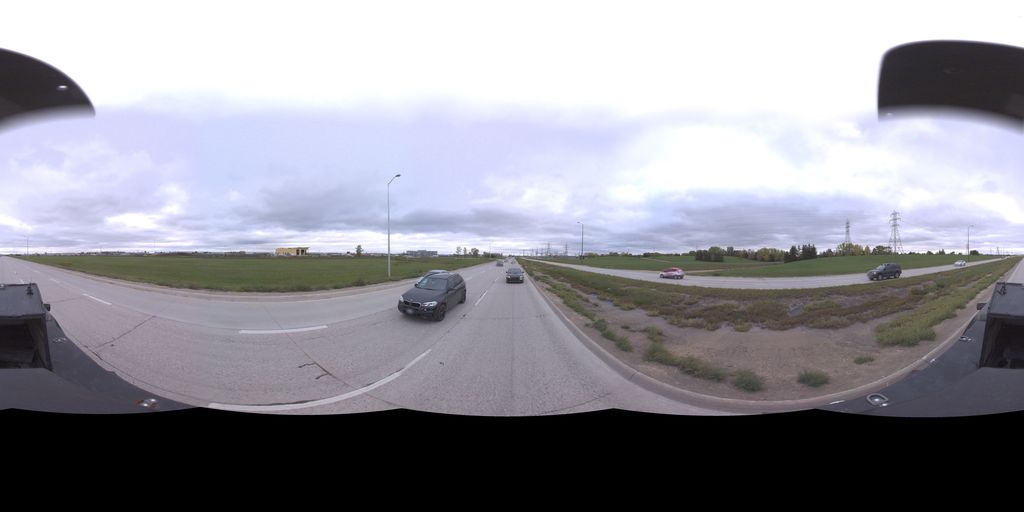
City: winnipeg